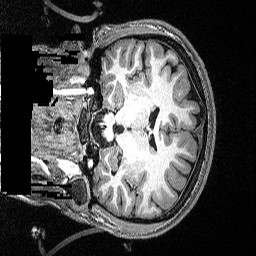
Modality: T1w
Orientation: coronal
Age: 25
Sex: female
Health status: healthy
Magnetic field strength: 3 T
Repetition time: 2.53 s
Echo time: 0.00331 s